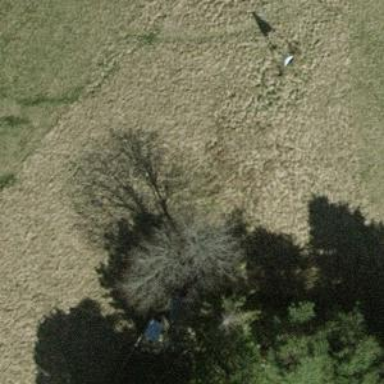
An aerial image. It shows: Single tag "natural: tree."